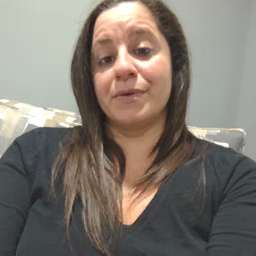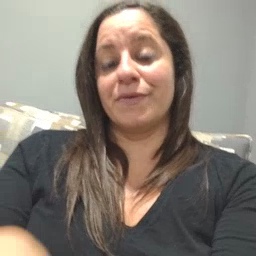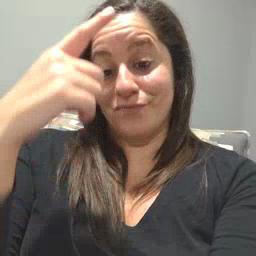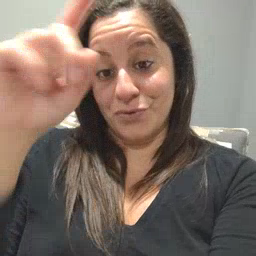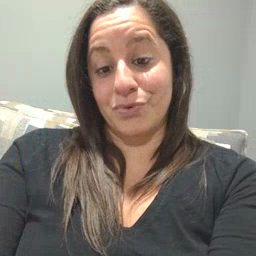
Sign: for